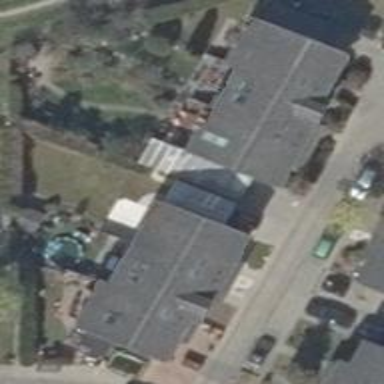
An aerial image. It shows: Terrace building with gabled roof.